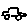
Label: car